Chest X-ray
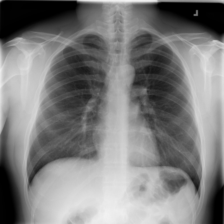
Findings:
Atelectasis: negative
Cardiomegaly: negative
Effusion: negative
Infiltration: positive
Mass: negative
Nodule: negative
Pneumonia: negative
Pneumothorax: negative
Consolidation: negative
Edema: negative
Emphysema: negative
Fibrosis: negative
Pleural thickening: negative
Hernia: negative